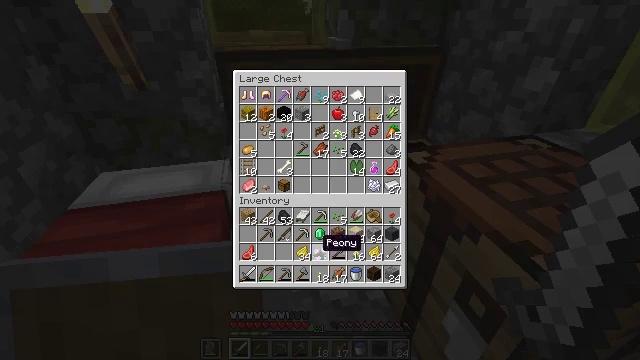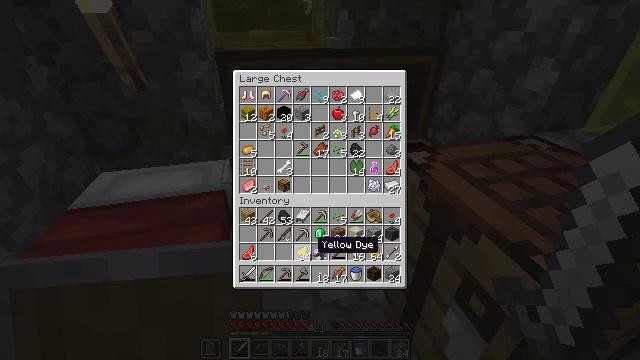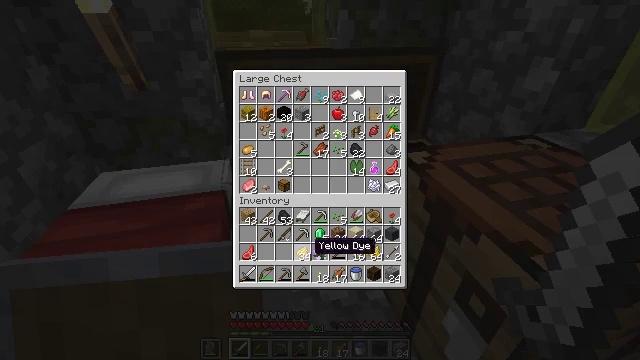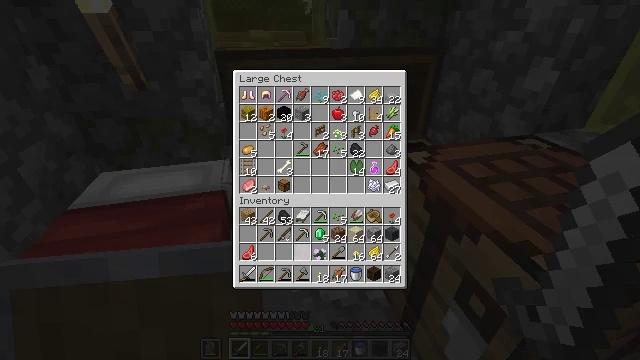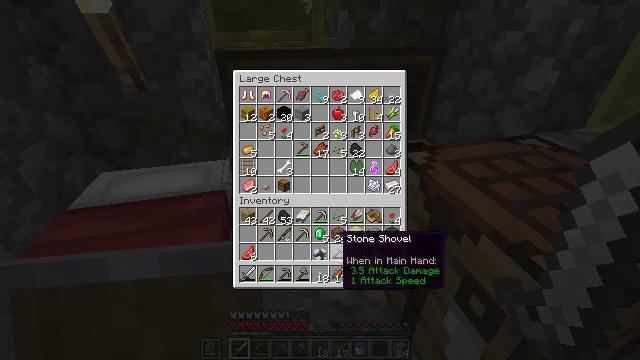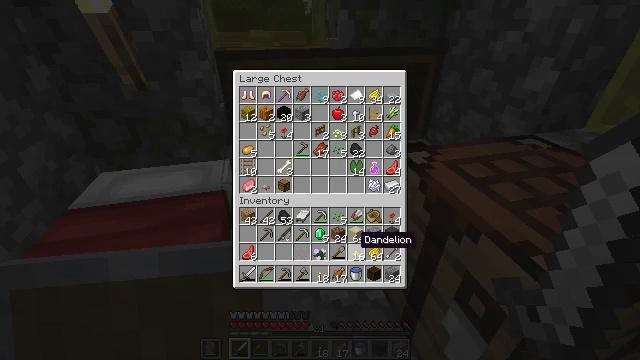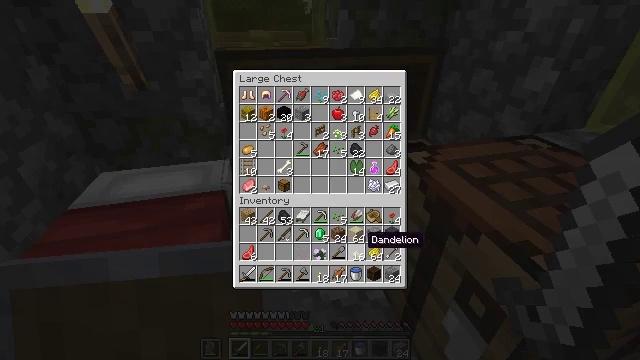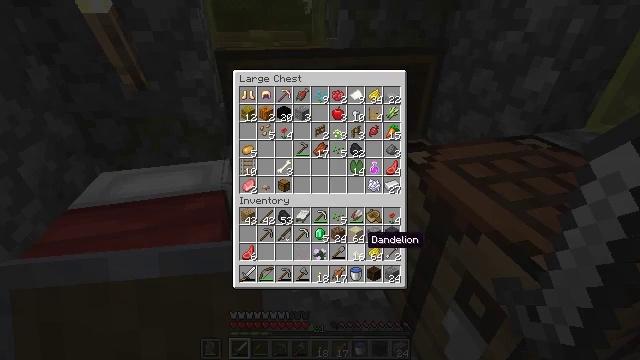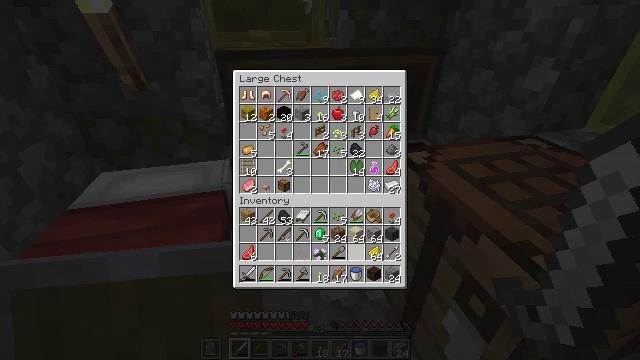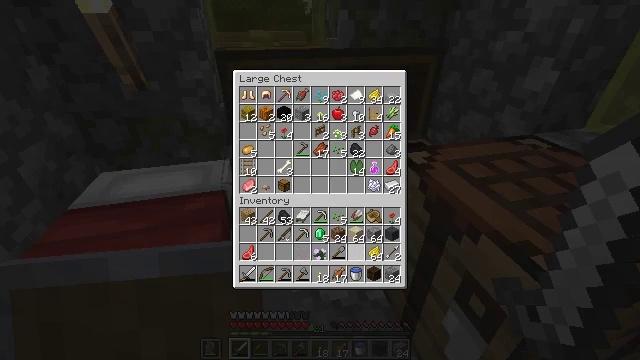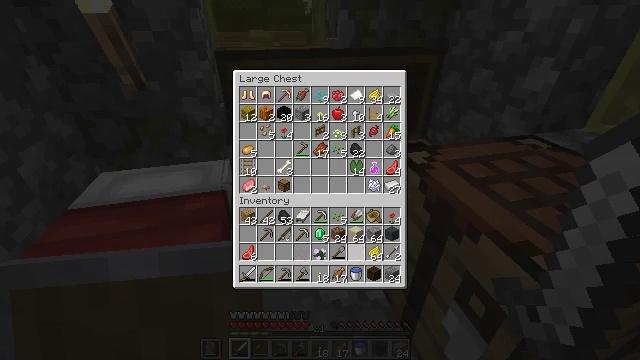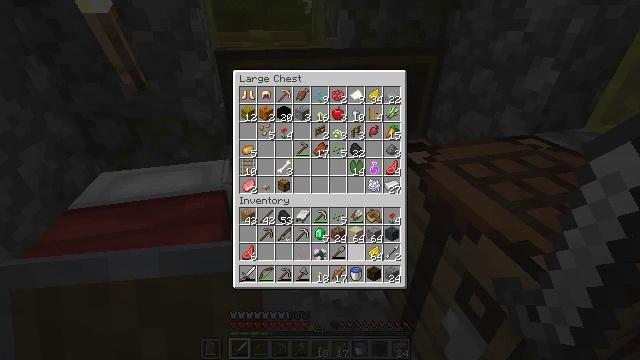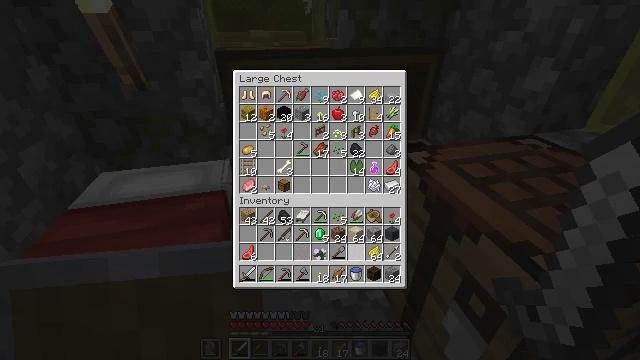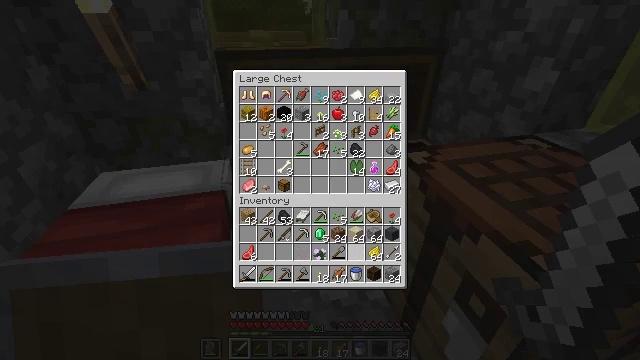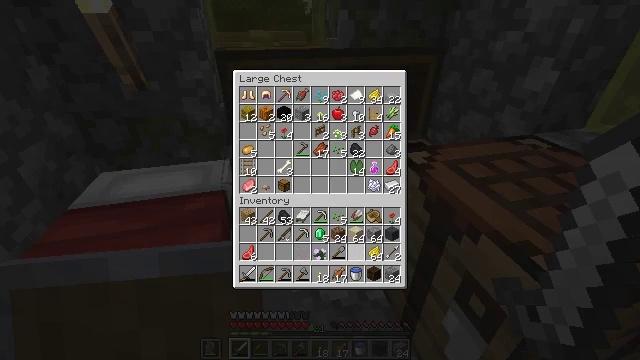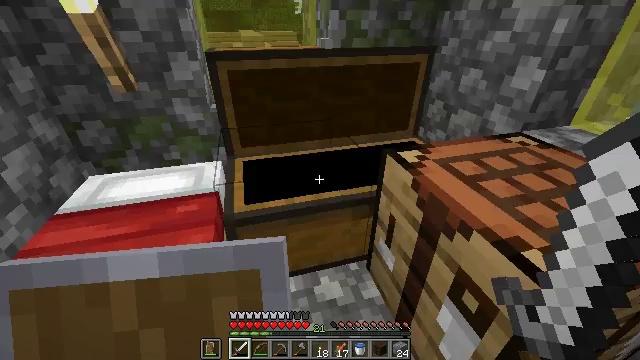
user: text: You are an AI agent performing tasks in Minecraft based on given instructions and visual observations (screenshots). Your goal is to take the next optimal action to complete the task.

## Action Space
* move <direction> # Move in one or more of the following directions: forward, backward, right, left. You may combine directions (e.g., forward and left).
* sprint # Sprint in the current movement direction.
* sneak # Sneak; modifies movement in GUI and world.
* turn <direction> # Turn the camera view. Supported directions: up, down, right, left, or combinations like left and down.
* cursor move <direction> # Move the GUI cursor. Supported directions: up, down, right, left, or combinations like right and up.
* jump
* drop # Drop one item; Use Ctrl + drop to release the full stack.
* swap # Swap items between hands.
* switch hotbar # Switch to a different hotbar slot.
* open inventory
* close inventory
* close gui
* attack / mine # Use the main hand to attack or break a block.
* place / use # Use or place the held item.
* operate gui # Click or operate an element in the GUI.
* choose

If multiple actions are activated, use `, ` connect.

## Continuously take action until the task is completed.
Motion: motion action
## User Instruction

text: Use your resources to craft yellow concrete powder.
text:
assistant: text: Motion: sneak
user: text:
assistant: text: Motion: sneak
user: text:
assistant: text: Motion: sneak, operate gui
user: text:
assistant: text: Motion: sneak, cursor move right, operate gui
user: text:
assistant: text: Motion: sneak, cursor move right
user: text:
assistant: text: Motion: sneak
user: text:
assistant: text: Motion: sneak
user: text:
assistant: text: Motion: sneak, operate gui
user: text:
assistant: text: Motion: sneak, operate gui
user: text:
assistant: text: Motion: sneak
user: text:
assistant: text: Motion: sneak
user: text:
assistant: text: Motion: no_op
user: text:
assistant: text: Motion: no_op
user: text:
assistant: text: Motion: no_op
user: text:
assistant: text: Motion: cursor move right
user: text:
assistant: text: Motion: turn right, close gui
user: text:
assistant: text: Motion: turn right
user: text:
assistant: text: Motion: turn right and down
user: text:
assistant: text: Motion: turn right
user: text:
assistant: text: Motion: turn right
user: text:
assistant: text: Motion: no_op
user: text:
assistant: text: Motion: turn right
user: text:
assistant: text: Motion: turn left and down
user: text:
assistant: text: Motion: turn left and down
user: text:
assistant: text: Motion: turn left
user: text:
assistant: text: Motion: use / place
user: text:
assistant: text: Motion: use / place
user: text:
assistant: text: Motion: use / place
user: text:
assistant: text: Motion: no_op
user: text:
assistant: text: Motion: no_op